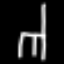
Label: chair